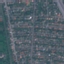
Label: Residential